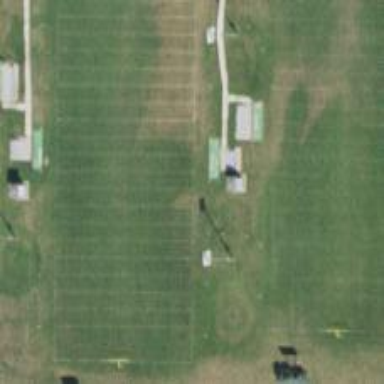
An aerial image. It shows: American football pitch for leisure and sport activities.